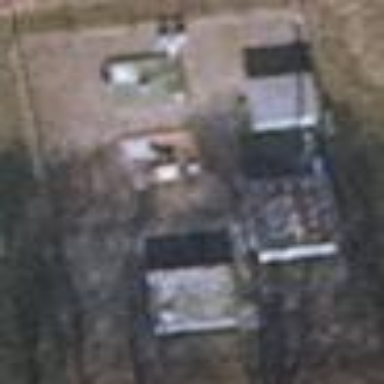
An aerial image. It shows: Pumping station.